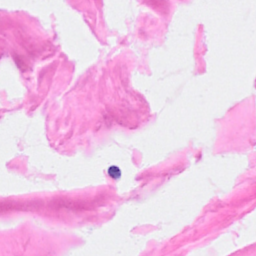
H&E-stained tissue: Breast